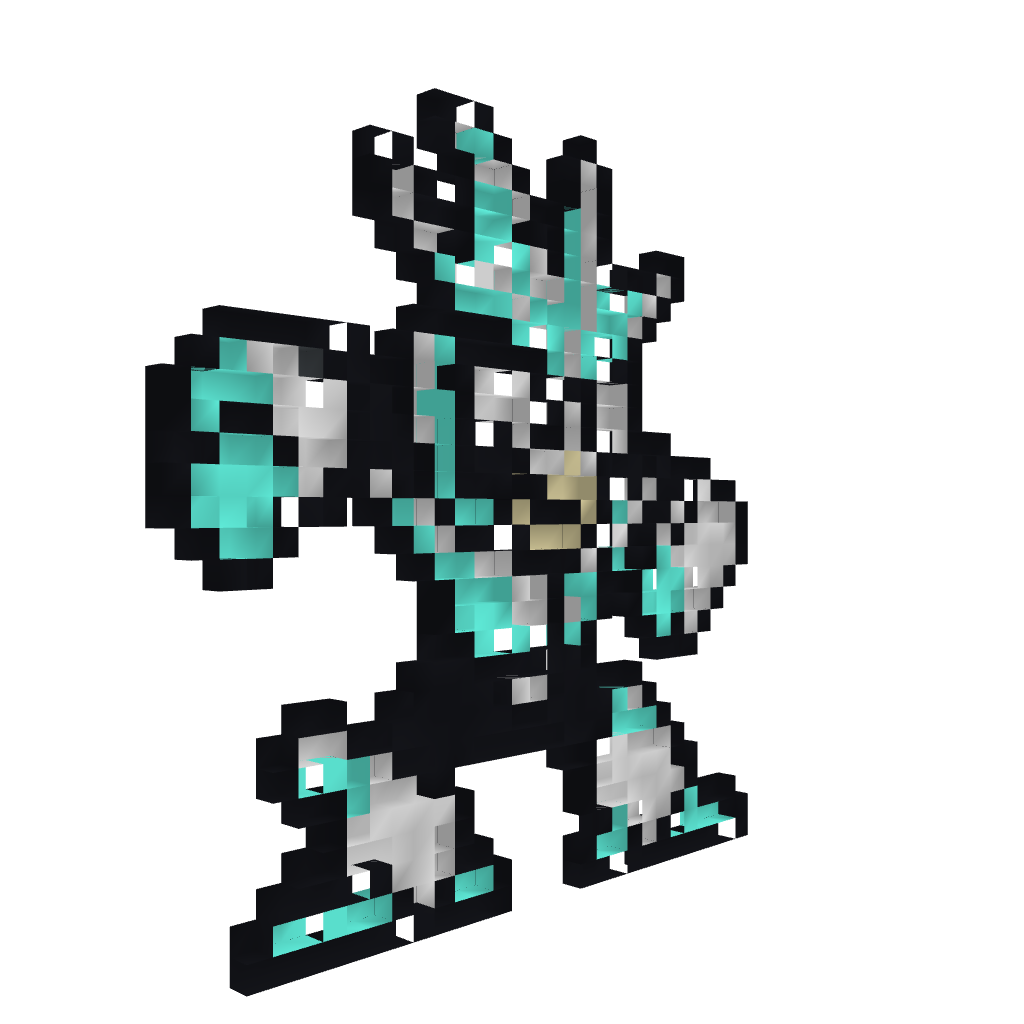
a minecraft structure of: Gemini Man